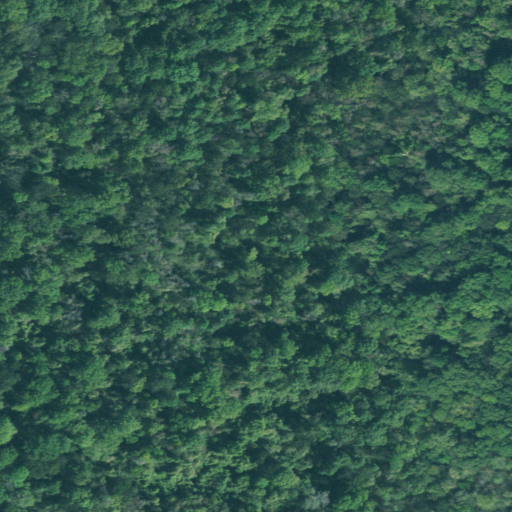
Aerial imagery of island in Tennessee named Moss Island containing only woody wetlands